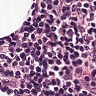
Metastatic tissue present: no